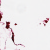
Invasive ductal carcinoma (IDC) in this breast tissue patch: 0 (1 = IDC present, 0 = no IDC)